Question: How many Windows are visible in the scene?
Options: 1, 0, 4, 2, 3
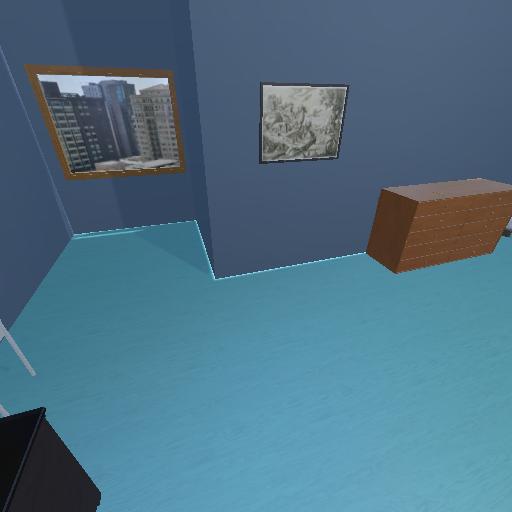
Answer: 1